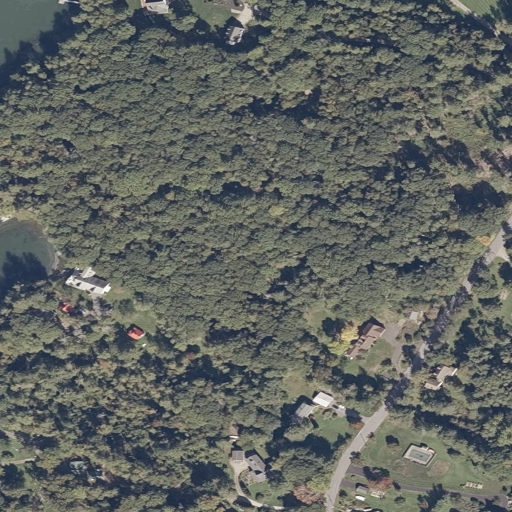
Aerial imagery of cape in Maine named Flying Point Neck containing mixed forest, evergreen forest, open development, woody wetlands, low intensity development, open water, pasture, medium intensity development, and herbaceous wetlands